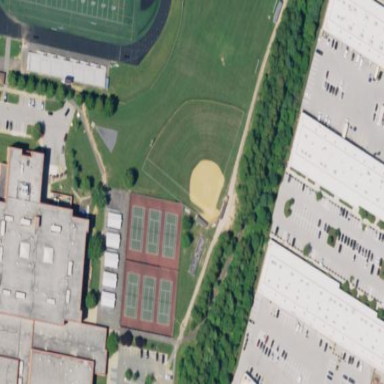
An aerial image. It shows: Softball pitch for leisure sports.